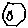
Label: hexagon